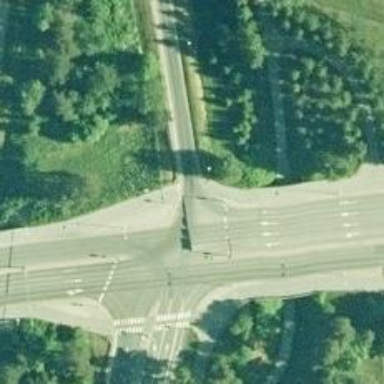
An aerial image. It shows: Crossing road.